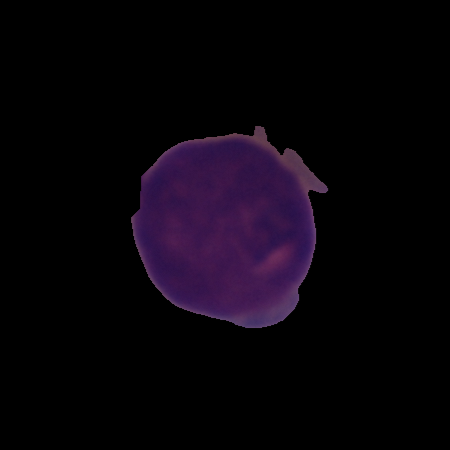
Label: cancer